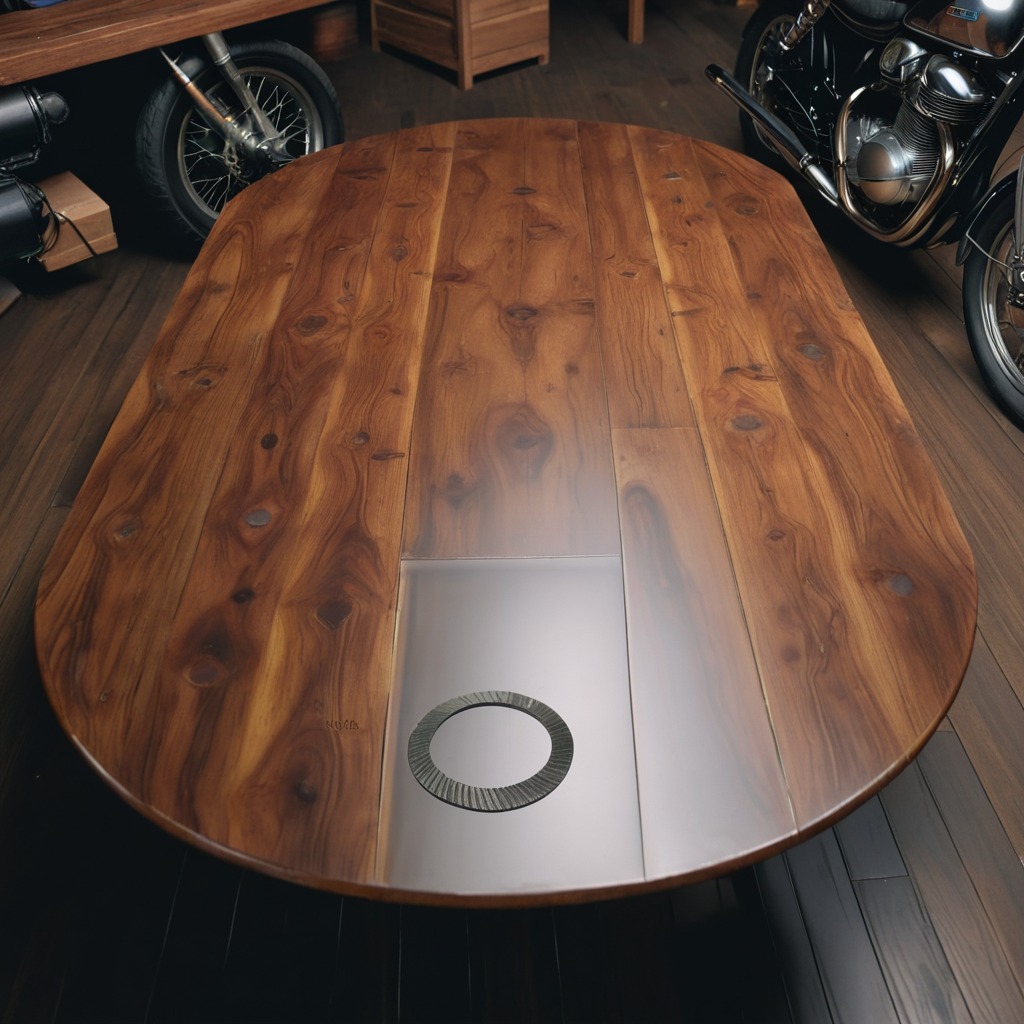
A flat metal washer lies on the oil-spilled wooden table in a vintage motorcycle garage.